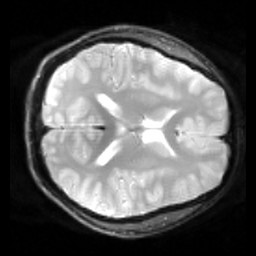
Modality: inplaneT2
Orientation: axial
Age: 22
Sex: male
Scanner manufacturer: siemens
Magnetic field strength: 3 T
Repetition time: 5 s
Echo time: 0.034 s